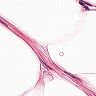
Metastatic tissue present: no